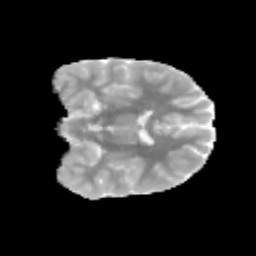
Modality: MD
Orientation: coronal
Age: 11
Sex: male
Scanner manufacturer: siemens
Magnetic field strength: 3 T
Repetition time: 3.8 s
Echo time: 0.07 s